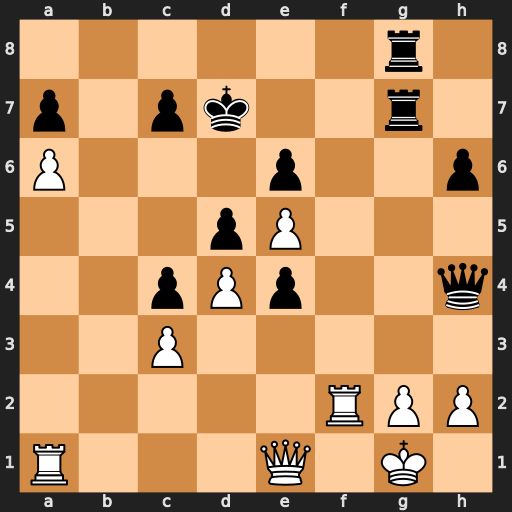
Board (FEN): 6r1/p1pk2r1/P3p2p/3pP3/2pPp2q/2P5/5RPP/R3Q1K1
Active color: w
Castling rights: -
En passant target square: -
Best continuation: Rf7+ Rxf7 Qxh4